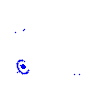
Particle: kaon